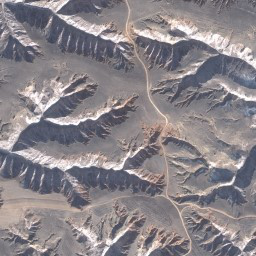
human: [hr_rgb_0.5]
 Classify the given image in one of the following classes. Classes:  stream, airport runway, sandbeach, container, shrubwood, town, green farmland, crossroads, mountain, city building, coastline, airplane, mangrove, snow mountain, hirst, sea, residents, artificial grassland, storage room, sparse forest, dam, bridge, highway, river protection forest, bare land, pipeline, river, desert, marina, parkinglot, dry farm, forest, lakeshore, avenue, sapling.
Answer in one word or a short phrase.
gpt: mountain